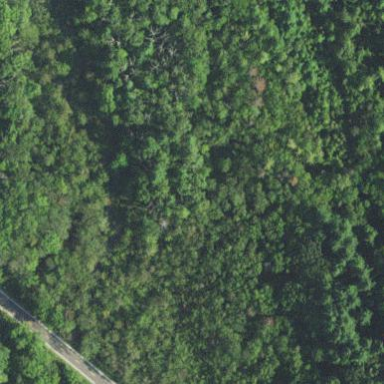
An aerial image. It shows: Woodland with needle-leaved trees.